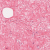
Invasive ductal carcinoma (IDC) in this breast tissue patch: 0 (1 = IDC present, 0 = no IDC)